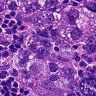
Metastatic tissue present: yes